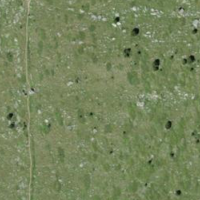
EUNIS habitat code: 26
Species observed at this site:
Anthus spinoletta
Carduelis citrinella